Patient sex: M
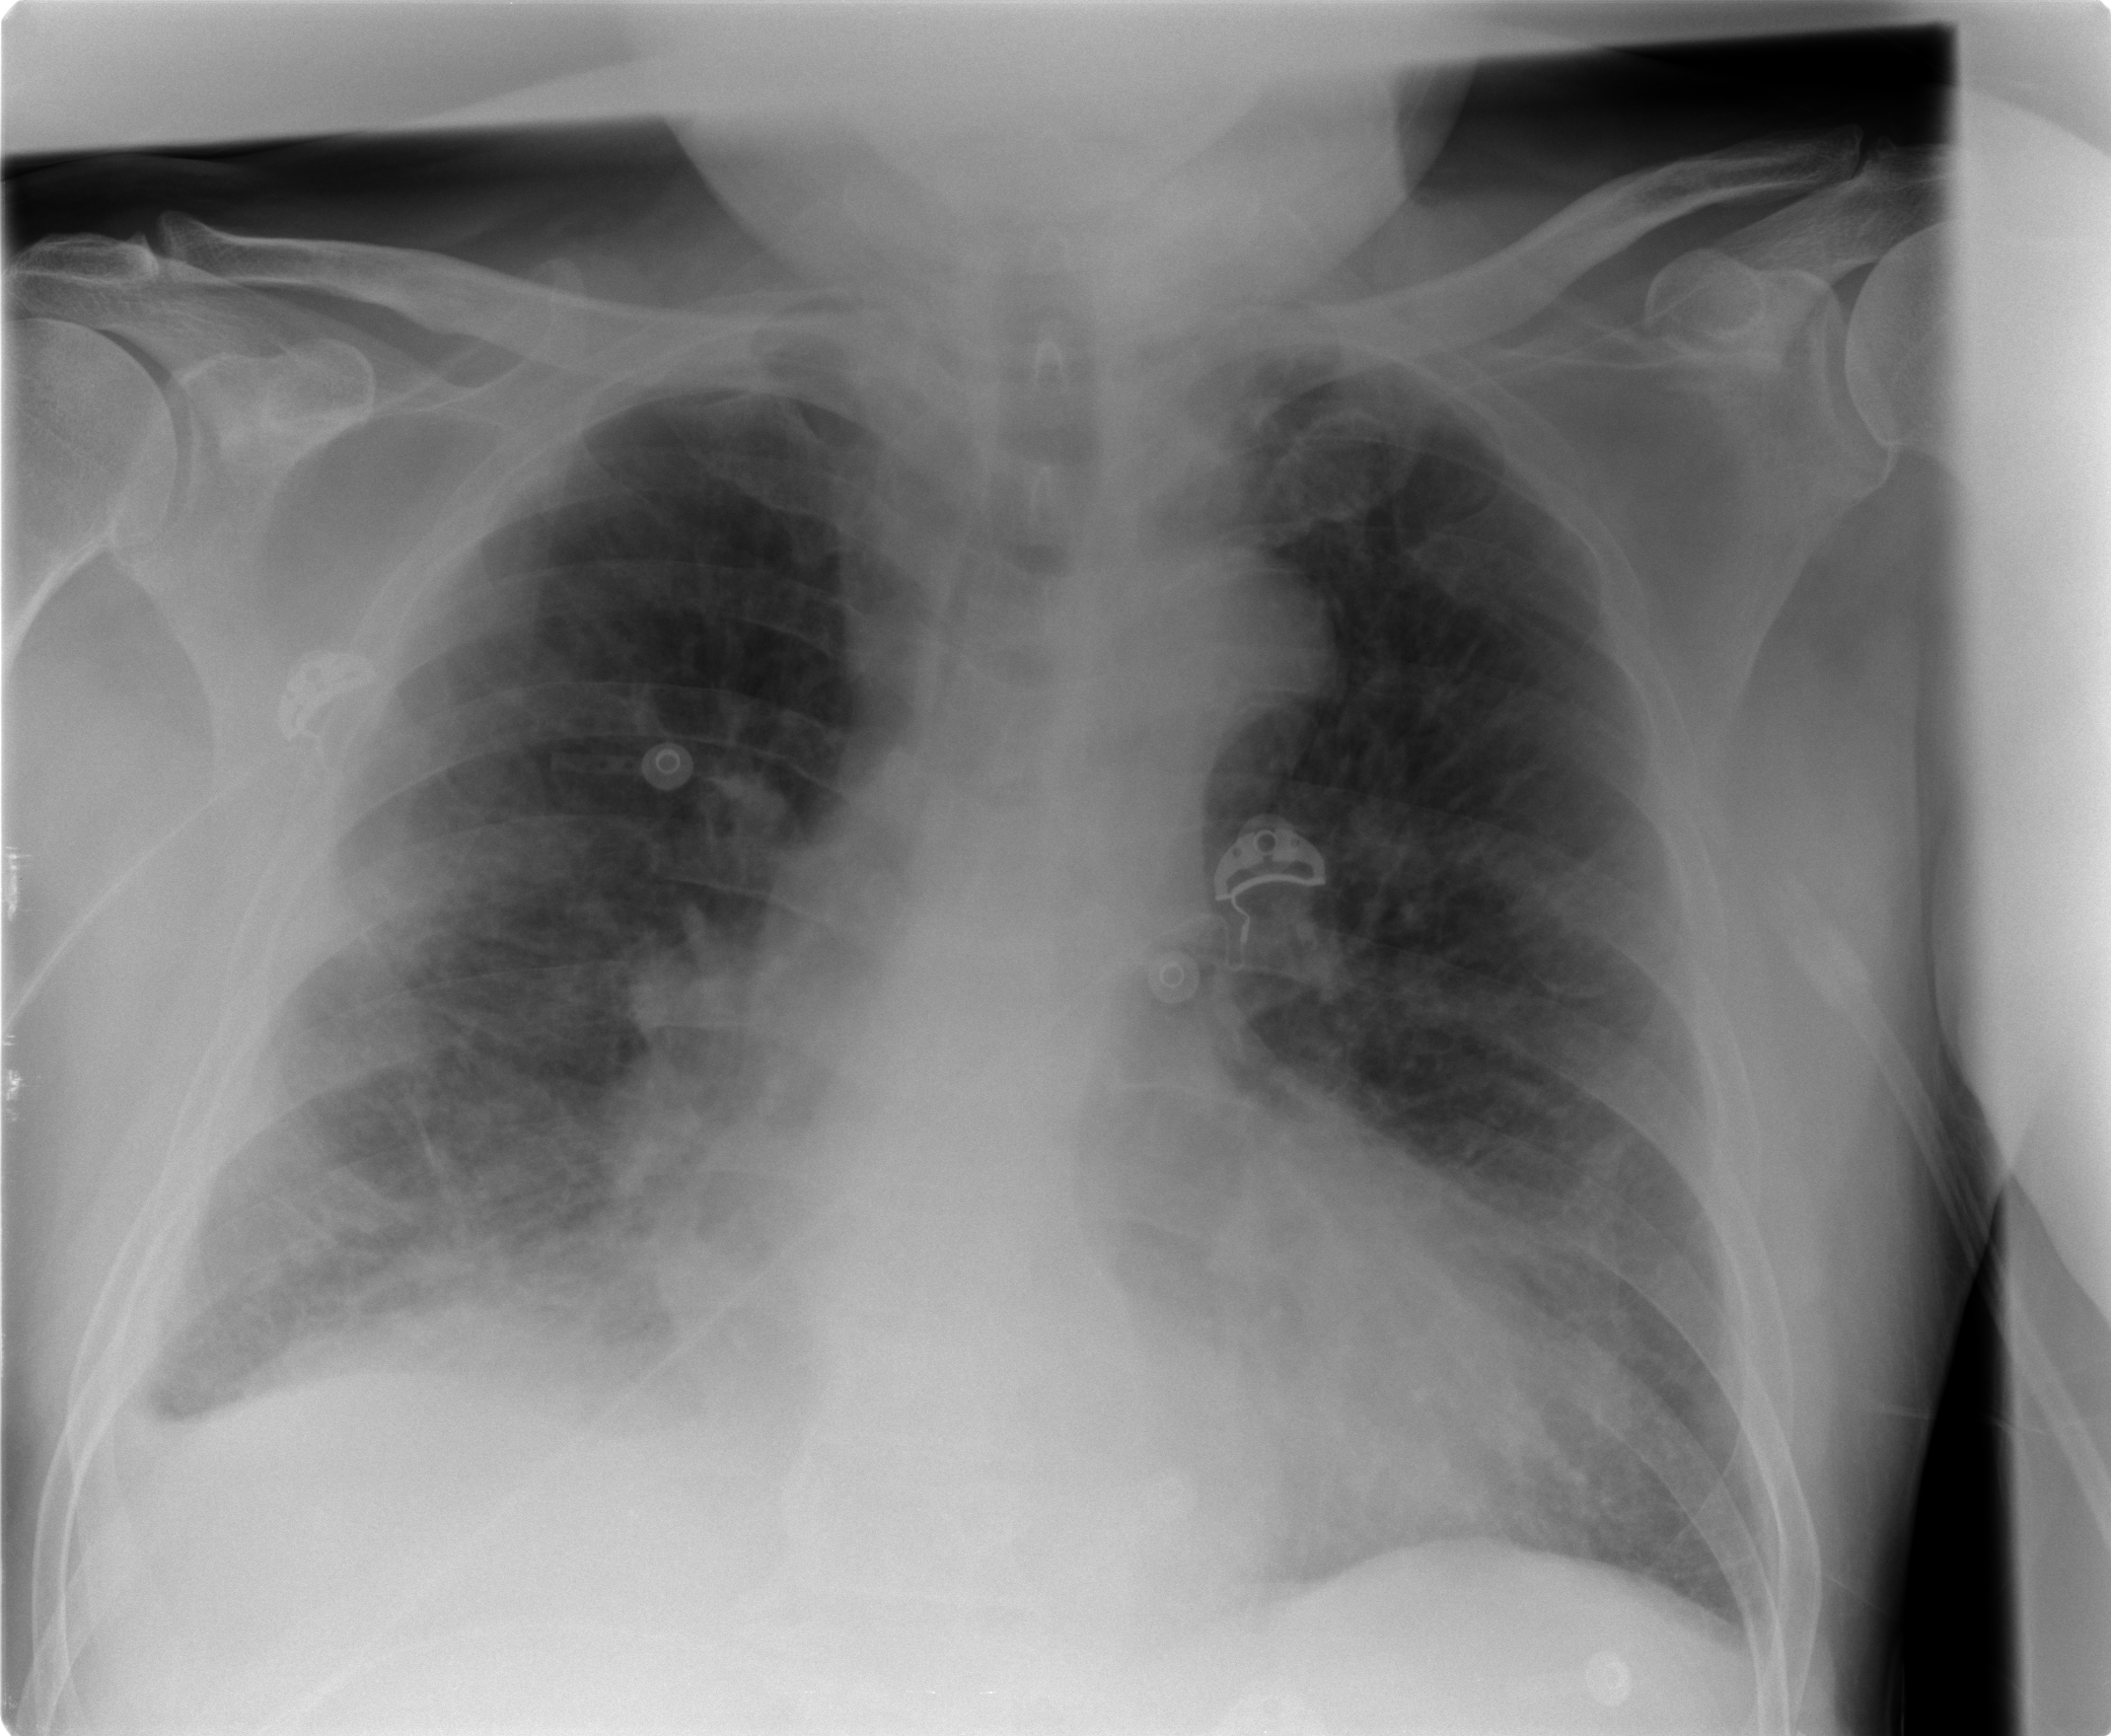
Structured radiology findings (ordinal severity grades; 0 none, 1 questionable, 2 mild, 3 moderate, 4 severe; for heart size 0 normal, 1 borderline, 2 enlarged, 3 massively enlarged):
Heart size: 2
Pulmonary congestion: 2
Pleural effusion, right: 1
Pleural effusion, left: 1
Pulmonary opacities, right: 1
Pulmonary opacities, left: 0
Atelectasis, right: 2
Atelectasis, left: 1